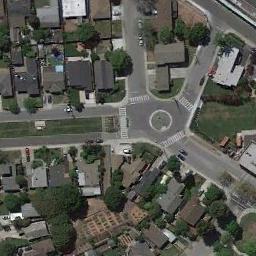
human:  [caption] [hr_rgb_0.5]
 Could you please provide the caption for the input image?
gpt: The houses are many and crowded .

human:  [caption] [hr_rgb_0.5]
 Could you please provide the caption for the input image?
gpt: The dense residential is next to the road and some trees .

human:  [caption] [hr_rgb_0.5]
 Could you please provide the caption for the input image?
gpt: A dense residential area has lots of trees and houses arranged neatly while some roads go through the residential area .

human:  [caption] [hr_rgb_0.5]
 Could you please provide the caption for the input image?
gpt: There are many roads and neatly arranged houses and trees and large lawns in densely populated areas .

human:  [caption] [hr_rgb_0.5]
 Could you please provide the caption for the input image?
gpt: There are black and brown buildings on dense residential area .